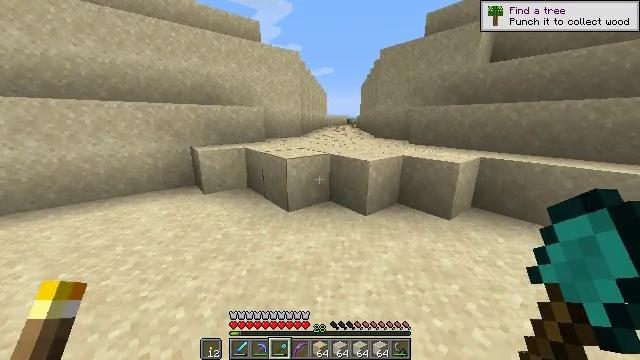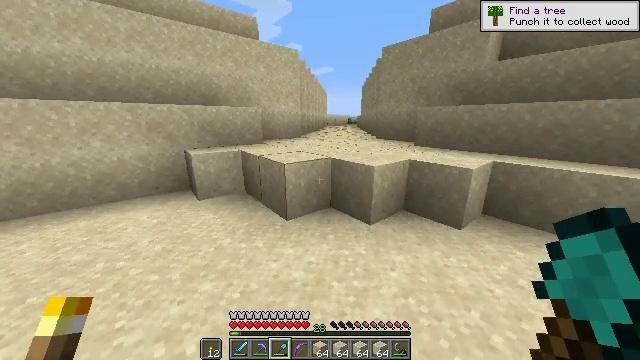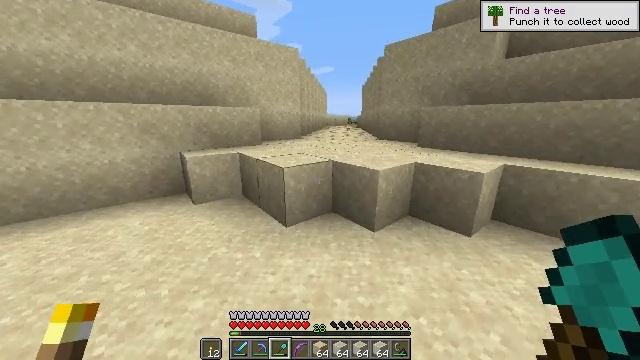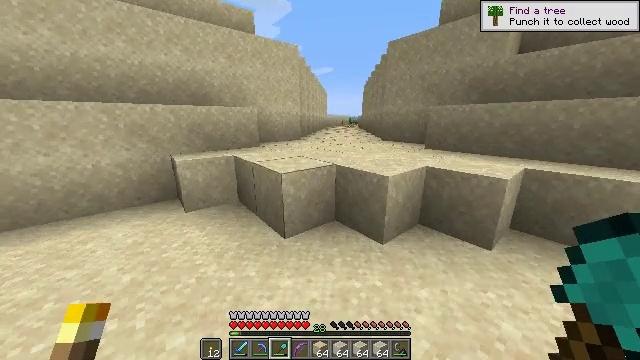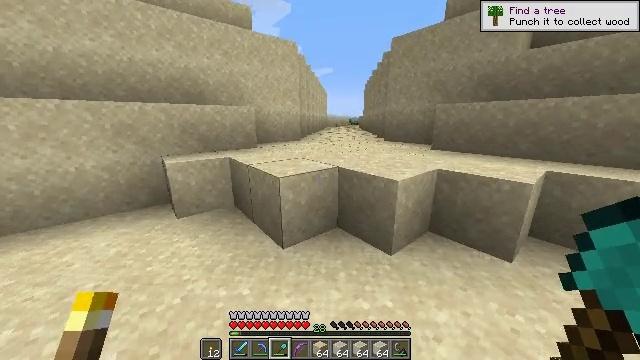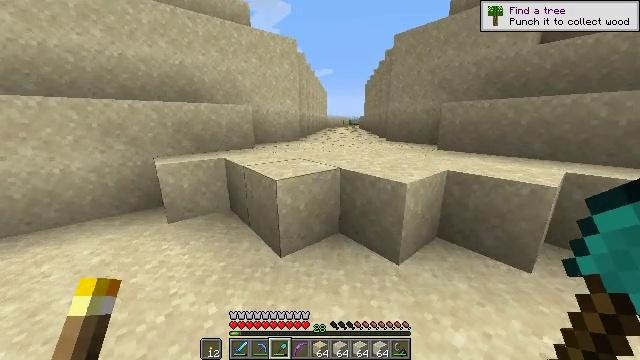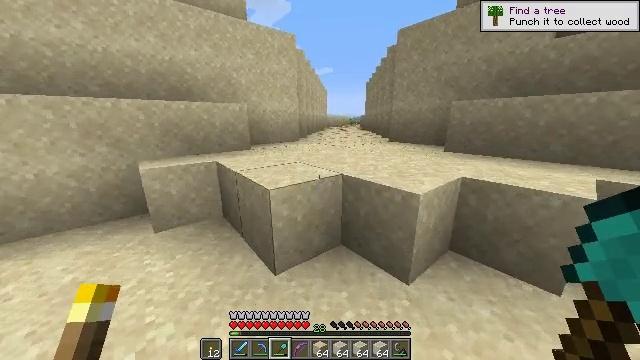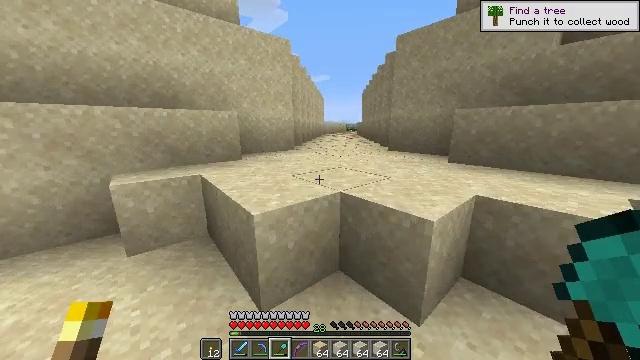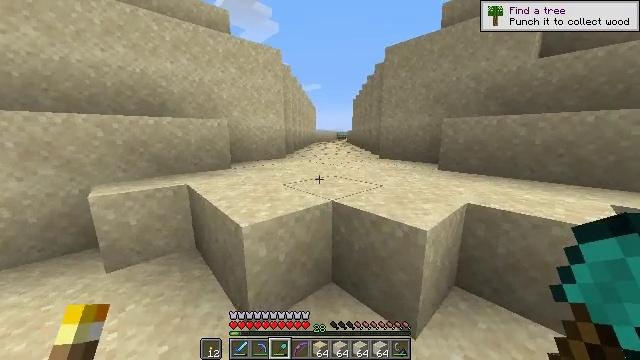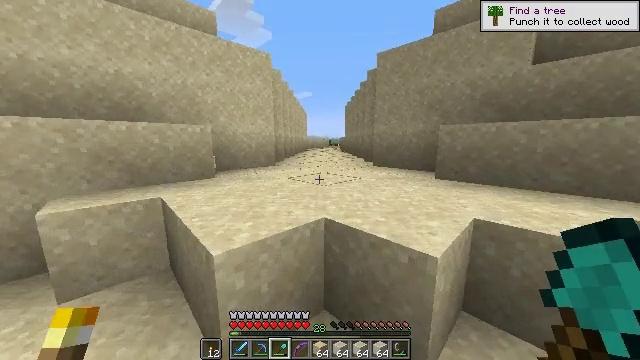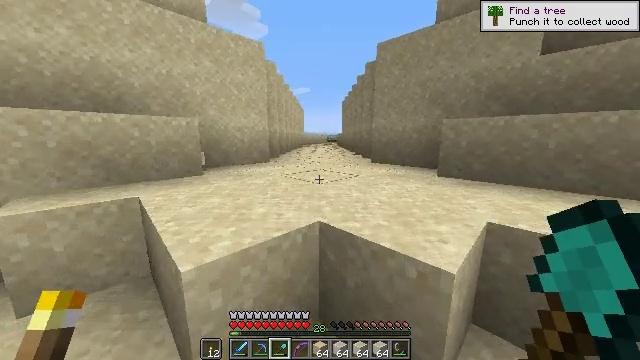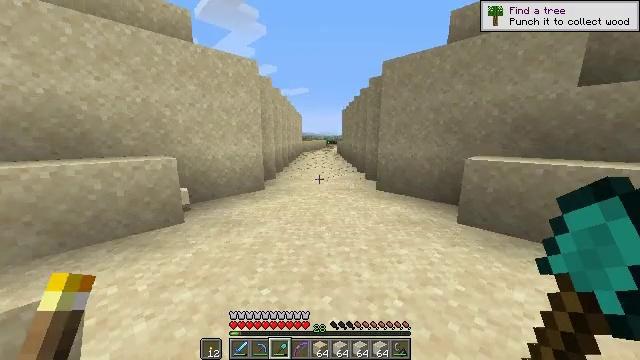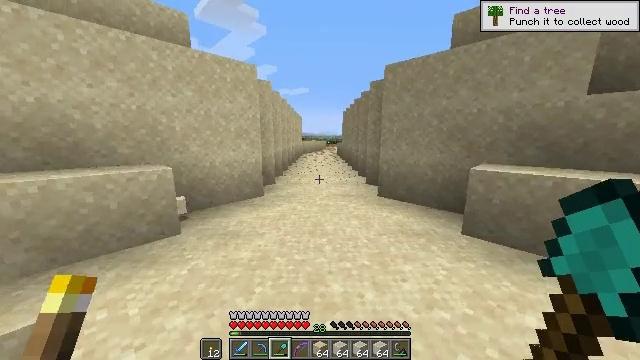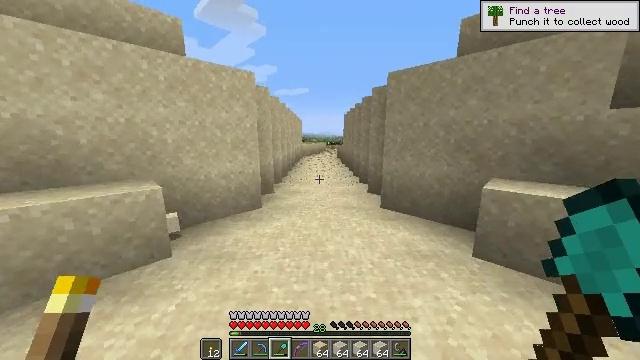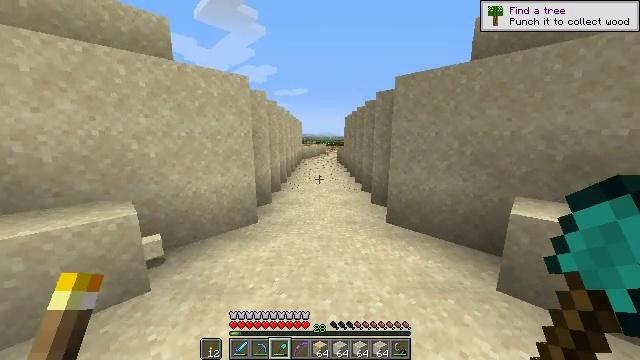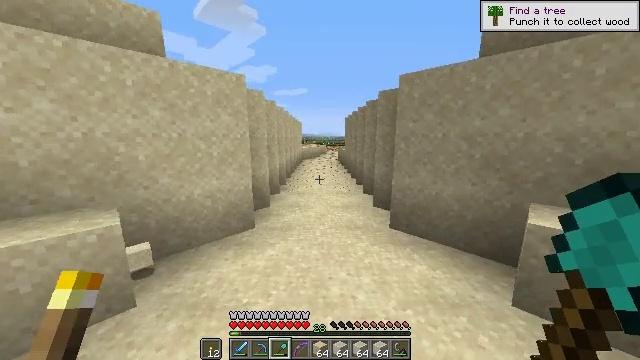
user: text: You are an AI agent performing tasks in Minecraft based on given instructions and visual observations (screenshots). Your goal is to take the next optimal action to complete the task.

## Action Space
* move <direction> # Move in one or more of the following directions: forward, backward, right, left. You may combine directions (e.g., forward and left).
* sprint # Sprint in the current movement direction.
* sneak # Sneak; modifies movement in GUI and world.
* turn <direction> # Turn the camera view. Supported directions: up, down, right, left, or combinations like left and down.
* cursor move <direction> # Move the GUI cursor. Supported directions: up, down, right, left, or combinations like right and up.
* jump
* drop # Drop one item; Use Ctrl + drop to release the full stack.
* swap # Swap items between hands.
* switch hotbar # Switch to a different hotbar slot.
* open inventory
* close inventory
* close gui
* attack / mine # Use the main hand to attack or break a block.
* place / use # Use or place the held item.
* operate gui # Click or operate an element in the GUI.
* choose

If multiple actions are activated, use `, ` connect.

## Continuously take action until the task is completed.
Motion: motion action
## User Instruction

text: Drop a stone slab.
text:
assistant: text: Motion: move forward, sprint
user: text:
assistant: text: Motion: move forward, sprint
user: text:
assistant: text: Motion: move forward, sprint
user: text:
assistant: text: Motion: move forward, sprint
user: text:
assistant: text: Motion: move forward
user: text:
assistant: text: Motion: move forward
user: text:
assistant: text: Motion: move forward, sprint, turn up
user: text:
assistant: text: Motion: move forward, sprint, turn right and up
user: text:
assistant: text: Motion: move forward, sprint, turn right and up
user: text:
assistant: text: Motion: move forward, sprint, turn down, jump
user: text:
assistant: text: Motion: move forward, sprint, jump
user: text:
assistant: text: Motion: move forward, sprint, jump
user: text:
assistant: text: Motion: move forward, sprint, jump
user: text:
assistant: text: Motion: move forward, sprint
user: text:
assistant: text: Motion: move forward, sprint
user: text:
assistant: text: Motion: move forward, sprint
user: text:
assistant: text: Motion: move forward, sprint
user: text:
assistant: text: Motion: move forward, sprint
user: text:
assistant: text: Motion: move forward, sprint
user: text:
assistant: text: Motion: move forward, sprint
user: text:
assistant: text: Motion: move forward, sprint
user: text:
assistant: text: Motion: move forward, sprint
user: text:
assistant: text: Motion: move forward, sprint
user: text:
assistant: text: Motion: move forward, sprint
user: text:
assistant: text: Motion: move forward, sprint, turn left and down
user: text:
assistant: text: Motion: move forward, sprint, turn left and down
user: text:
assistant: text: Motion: move forward, sprint, turn left and down
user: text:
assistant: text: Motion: move forward, sprint, turn left and down
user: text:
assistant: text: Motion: move forward, sprint, turn left and down
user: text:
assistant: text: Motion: move forward, sprint, turn left and down